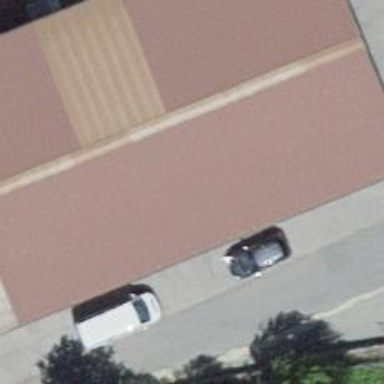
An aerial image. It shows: Car repair shop.